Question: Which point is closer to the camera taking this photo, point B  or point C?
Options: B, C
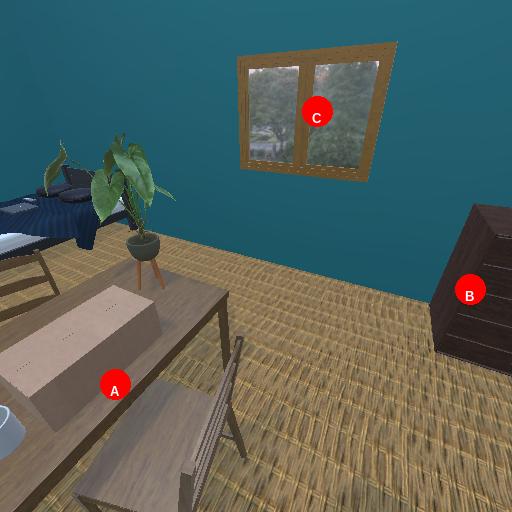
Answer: B